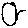
Label: circle